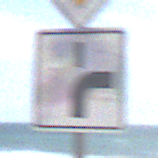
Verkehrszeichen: VerlaufVorfahrtsstrasse8
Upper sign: Vorfahrtsstrasse
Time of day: Midday
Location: Outdoor (Nature)
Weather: PartlyCloudy
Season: NotSpecified
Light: Natural